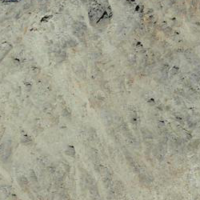
EUNIS habitat code: 48
Species observed at this site:
Aquila chrysaetos